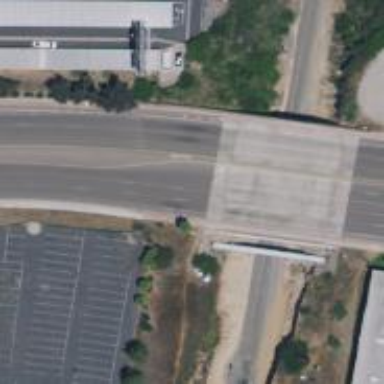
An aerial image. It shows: Primary highway bridge with separate sidewalks.